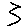
Label: zigzag